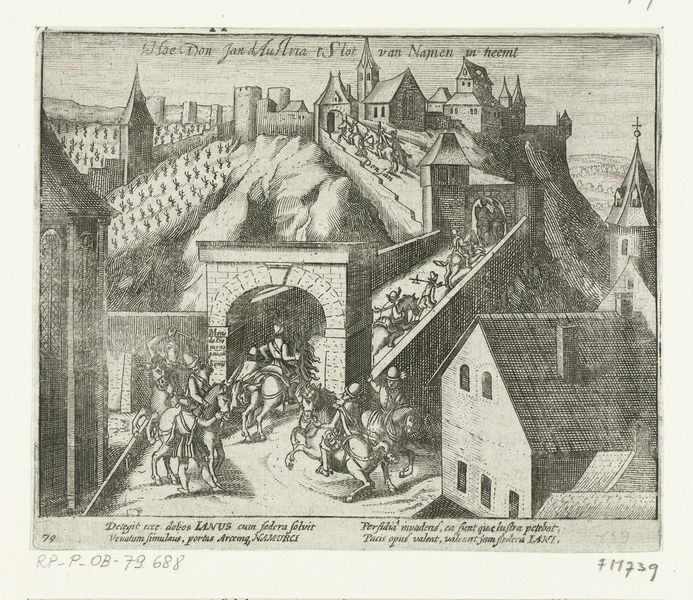
Titel: Intocht van Don Juan te Brussel
Standort: Amsterdam
Institution: Rijksmuseum
Schlagwörter: feuer, kampf, stadt, zeichnung, dach, haus, schloss, häuser, brücke, pferde, reiter, schrift, dorf, mauer, grafik, soldaten, tor, stadtansicht, burg, türme, torbogen, festung, druck, radierung, stich, ritter, heer, mittelalter, erstürmung, hellbarden